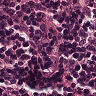
Metastatic tissue present: no